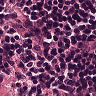
Metastatic tissue present: no